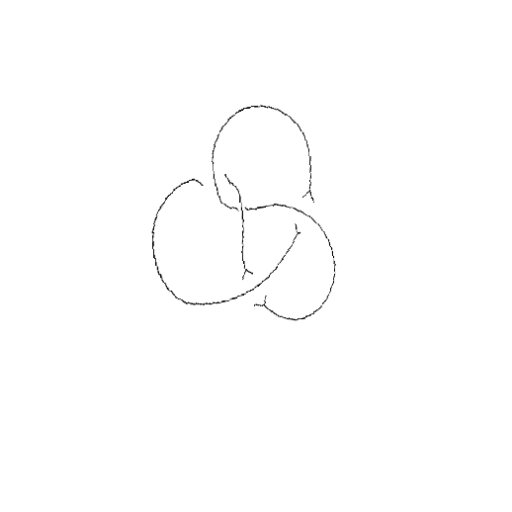
Crossing number: 4